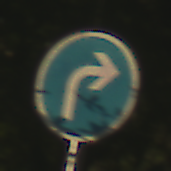
Verkehrszeichen: VorgeschriebeneFahrtrichtungRechts
Umgebung: Outdoor, Suburban
Tageszeit: SunriseSunset
Wetter: Clear
Licht: Natural
Jahreszeit: NotSpecified
Kontrast: HighContrast